Interaction volume radius: 5 \u00c5
Interaction volume height: 15 \u00c5
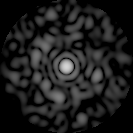
Disorder parameter: 0.8205